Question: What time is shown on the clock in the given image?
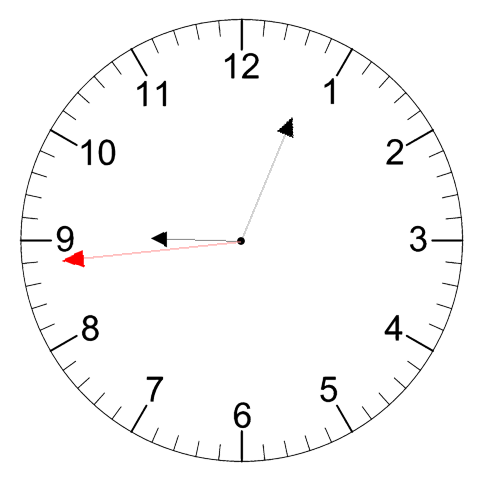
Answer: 09:03:44